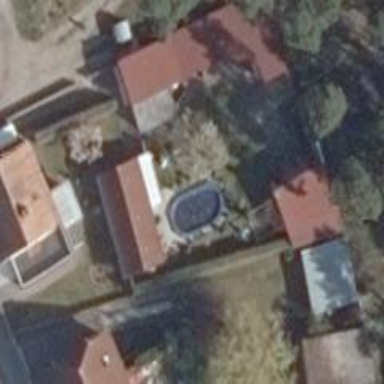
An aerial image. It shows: Swimming pool located in leisure land.